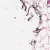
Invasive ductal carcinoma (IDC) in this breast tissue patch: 0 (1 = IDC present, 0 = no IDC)